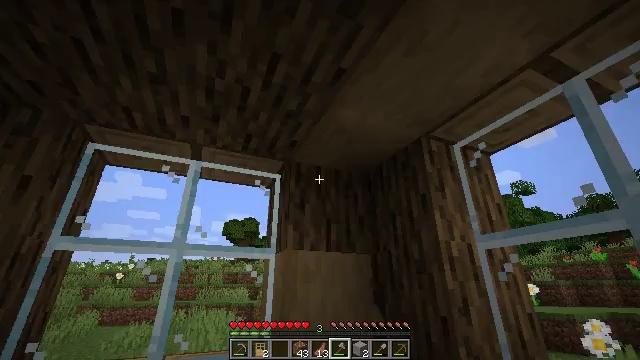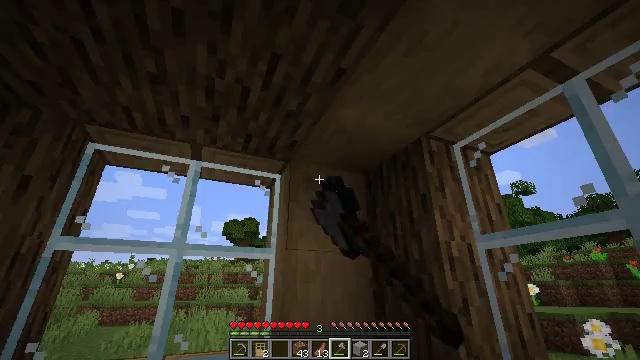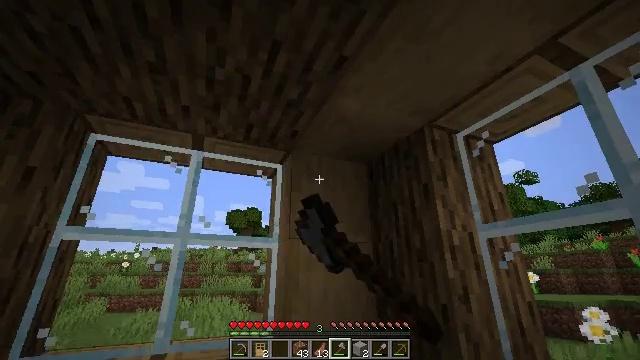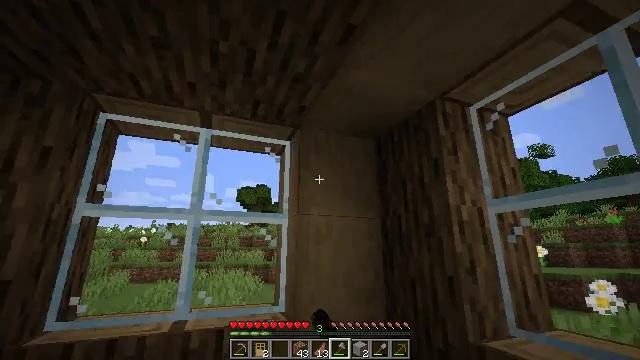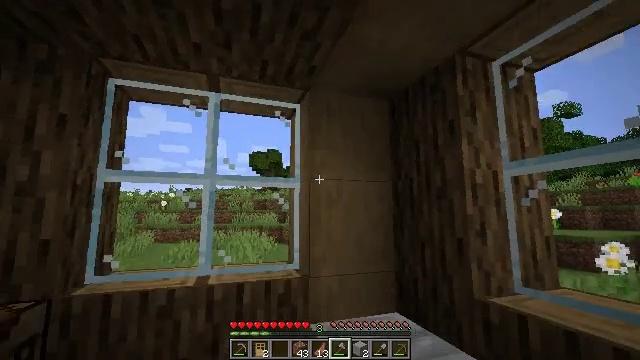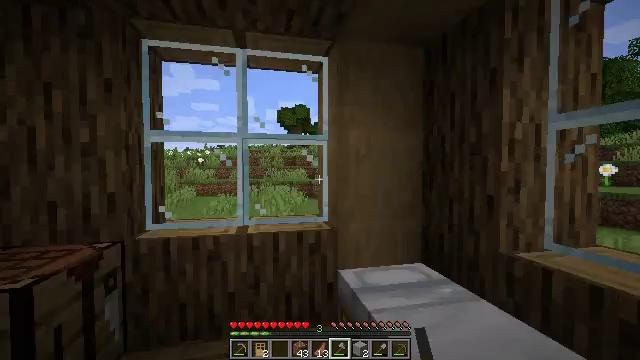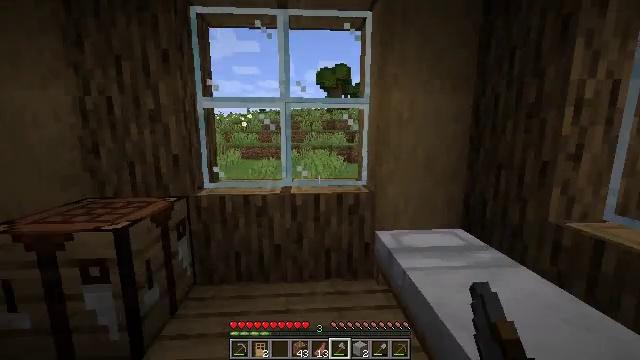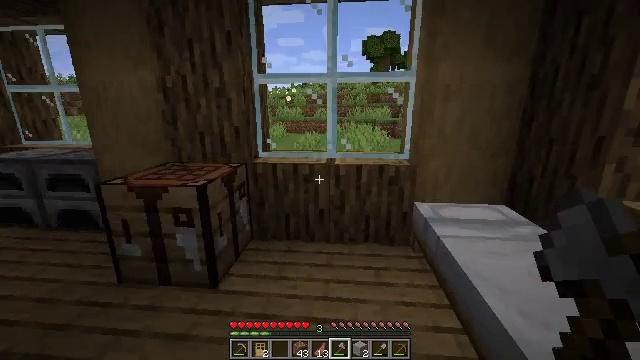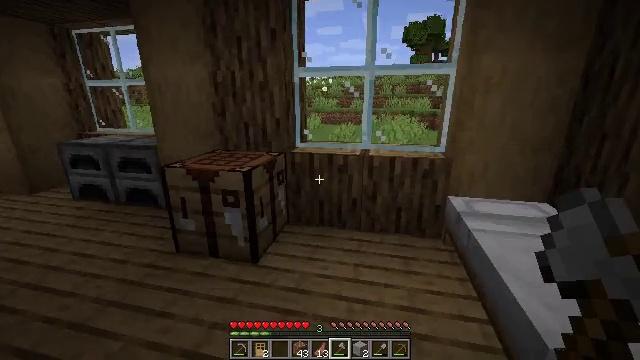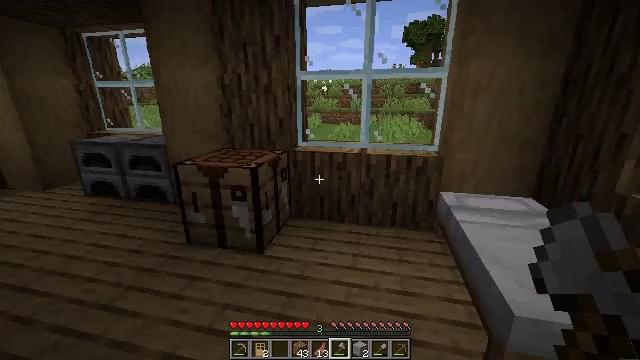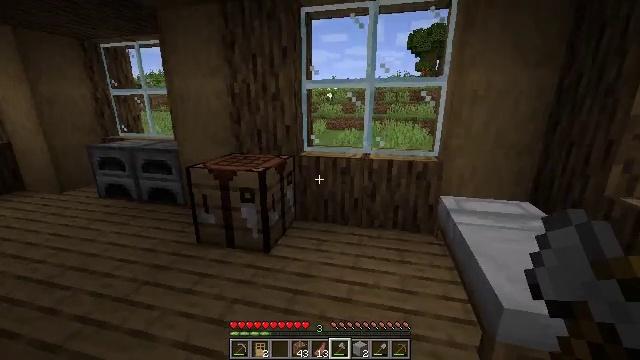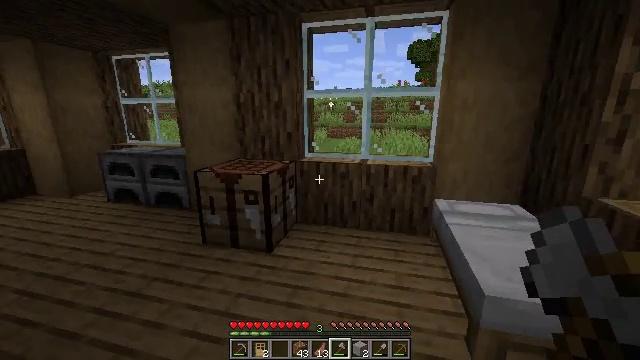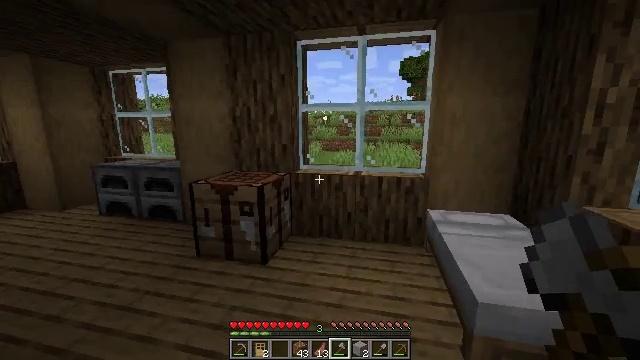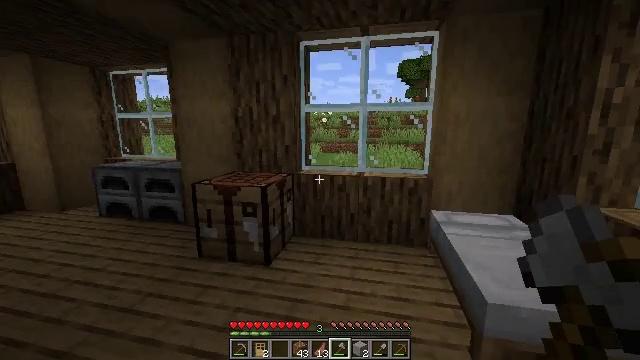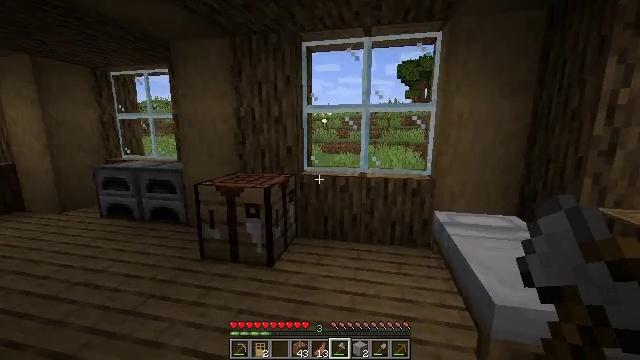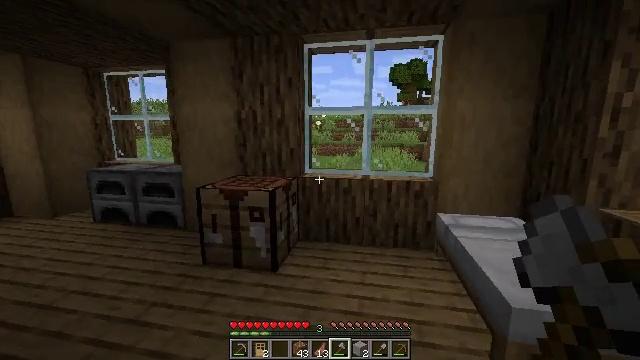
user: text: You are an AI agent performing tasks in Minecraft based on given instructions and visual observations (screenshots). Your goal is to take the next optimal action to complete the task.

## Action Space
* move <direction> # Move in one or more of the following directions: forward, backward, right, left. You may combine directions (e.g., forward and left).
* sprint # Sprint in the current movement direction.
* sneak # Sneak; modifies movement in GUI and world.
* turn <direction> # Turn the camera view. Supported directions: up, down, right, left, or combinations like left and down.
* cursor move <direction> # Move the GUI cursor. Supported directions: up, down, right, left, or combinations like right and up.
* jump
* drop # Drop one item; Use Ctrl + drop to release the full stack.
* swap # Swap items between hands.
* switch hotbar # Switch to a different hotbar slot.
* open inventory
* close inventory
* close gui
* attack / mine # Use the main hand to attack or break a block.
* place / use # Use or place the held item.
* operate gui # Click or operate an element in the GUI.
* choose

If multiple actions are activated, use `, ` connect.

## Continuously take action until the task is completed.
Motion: motion action
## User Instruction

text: Mine the stripped oak log.
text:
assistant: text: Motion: use / place
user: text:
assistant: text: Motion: turn down
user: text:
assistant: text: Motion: turn left and down
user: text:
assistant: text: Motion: turn left and down
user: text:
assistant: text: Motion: move back, turn left and down
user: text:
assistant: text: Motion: move back, turn left and down
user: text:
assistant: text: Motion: move back, turn left and down
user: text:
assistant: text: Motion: move back, turn left and down
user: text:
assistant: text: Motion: move back
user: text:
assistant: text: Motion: move back, turn left and up
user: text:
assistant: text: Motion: move back, turn up
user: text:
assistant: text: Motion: move back and move left, turn right and up
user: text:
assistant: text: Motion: move back and move left
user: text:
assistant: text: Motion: move back and move left
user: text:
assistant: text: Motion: move back and move left, turn right
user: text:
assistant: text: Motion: move left
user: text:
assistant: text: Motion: turn left and up
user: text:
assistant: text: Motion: turn left and up
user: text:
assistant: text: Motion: turn left
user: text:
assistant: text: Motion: turn left
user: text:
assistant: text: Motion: no_op
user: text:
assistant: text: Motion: no_op
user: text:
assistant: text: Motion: no_op
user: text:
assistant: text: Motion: no_op
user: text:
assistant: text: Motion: move left
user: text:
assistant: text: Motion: move left
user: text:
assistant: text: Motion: move left
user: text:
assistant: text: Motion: move left
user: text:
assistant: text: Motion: move left
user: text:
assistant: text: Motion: move left, turn right and up